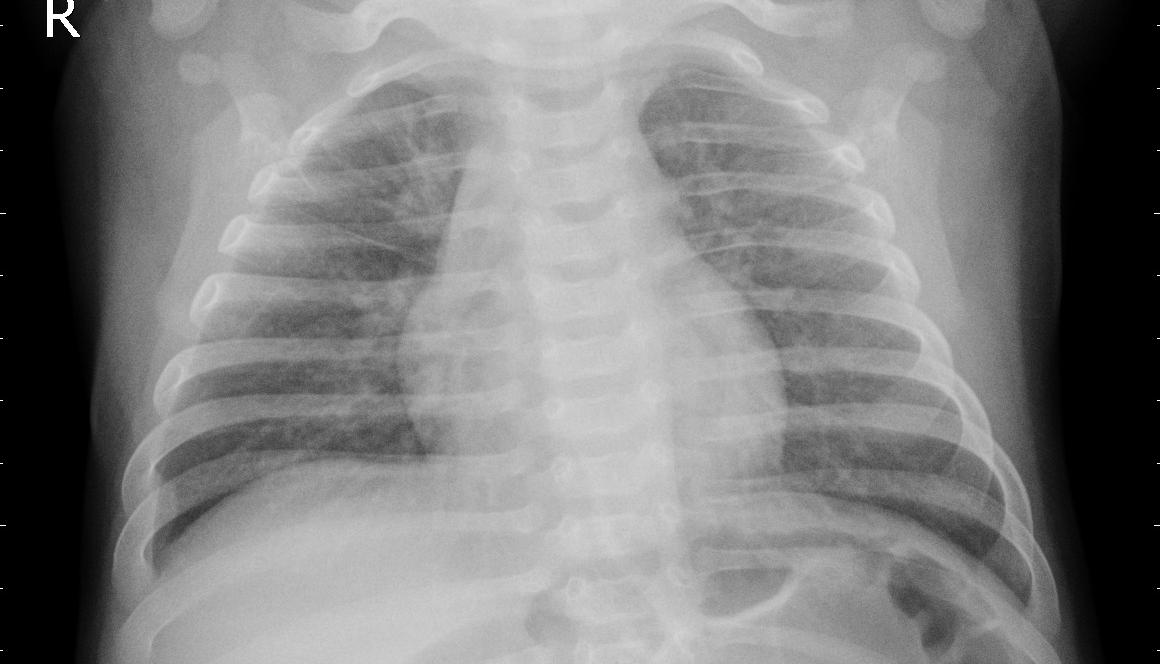
Diagnosis: PNEUMONIA